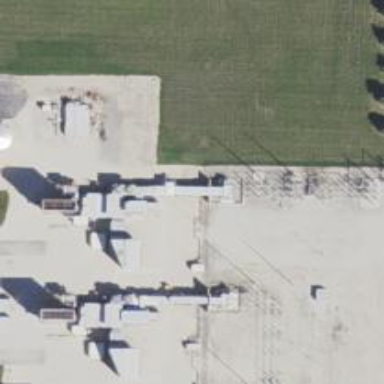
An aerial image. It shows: Gas turbine generator.